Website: lowes
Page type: address-validator
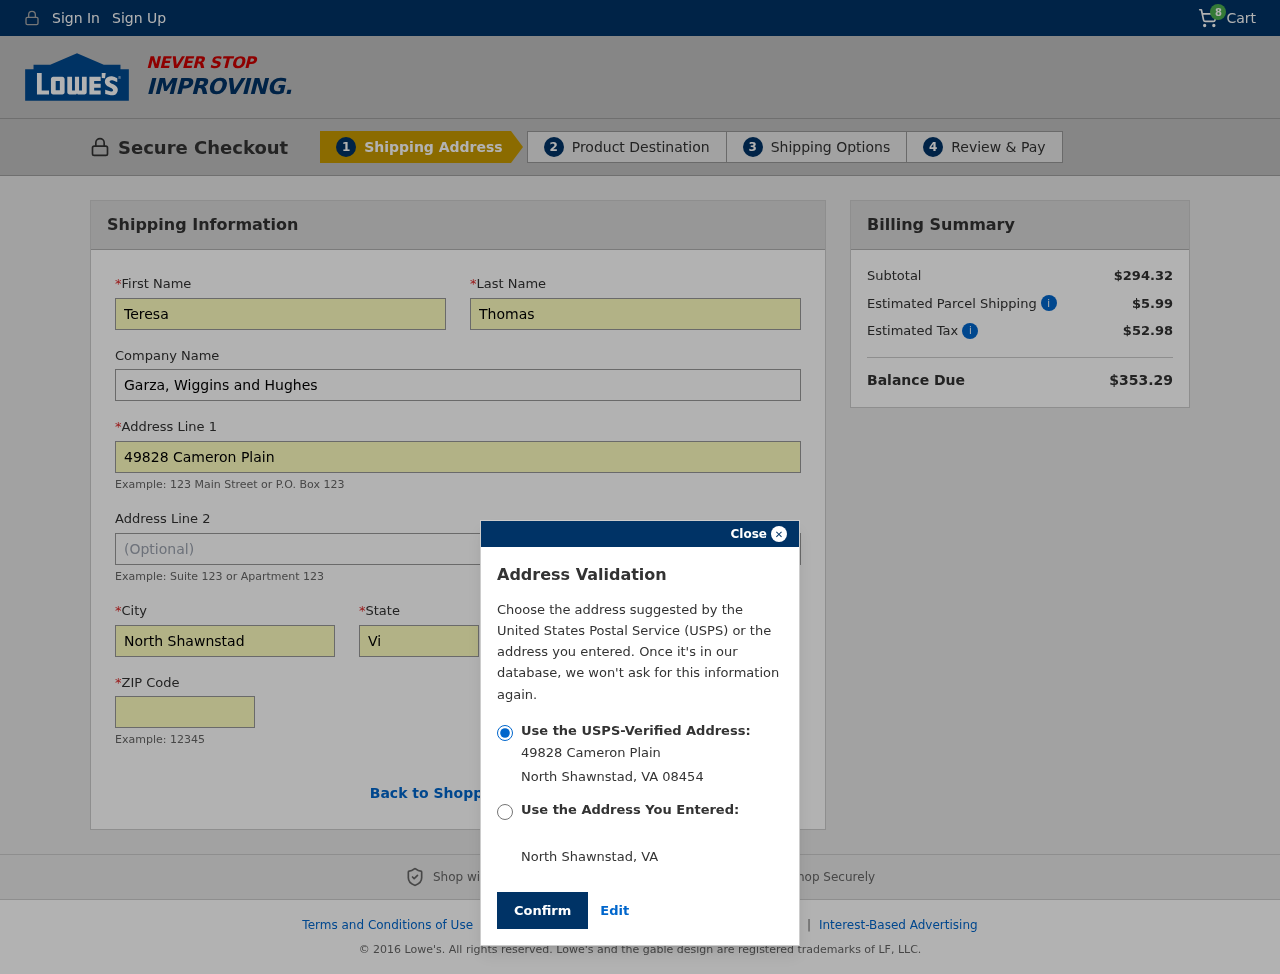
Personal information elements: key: PII_CITY
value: North Shawnstad
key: PII_COMPANY
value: Garza, Wiggins and Hughes
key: PII_FIRSTNAME
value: Teresa
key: PII_LASTNAME
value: Thomas
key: PII_POSTCODE
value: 08454
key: PII_STATE
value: Virginia
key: PII_STATE_ABBR
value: VA
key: PII_STREET
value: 49828 Cameron Plain
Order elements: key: ORDER_NUM_ITEMS
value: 8
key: ORDER_SUBTOTAL
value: $294.32
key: ORDER_SHIPPING_COST
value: $5.99
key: ORDER_TAX
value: $52.98
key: ORDER_TOTAL
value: $353.29